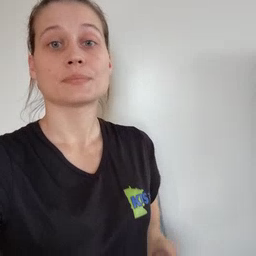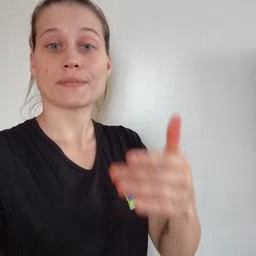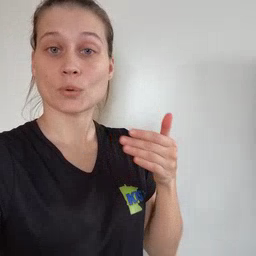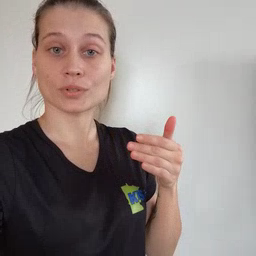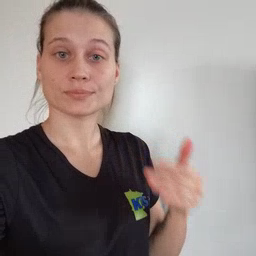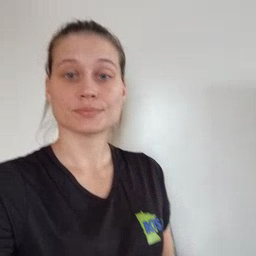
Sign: before